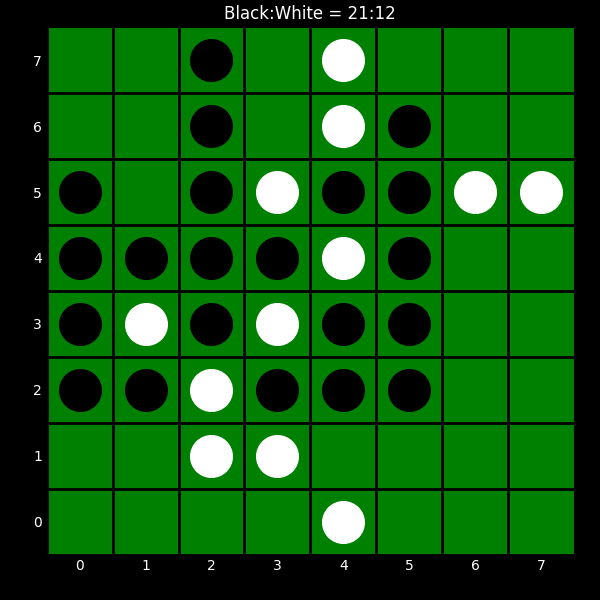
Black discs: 21
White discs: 12